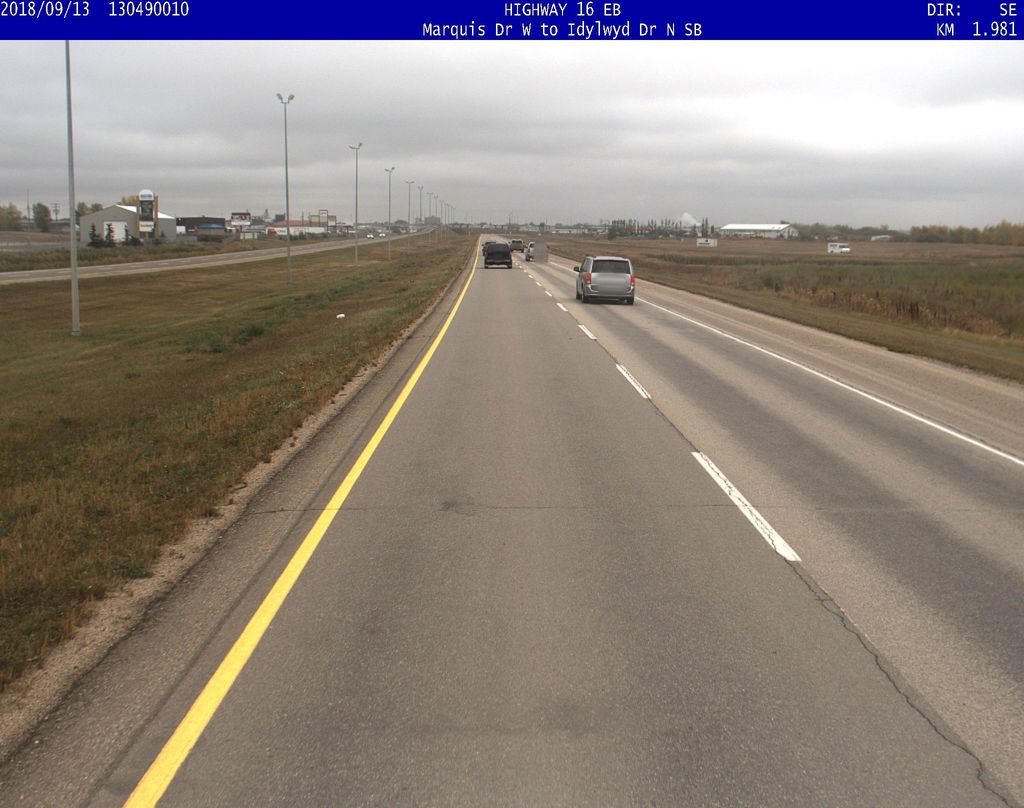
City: saskatoon